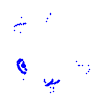
Particle: proton